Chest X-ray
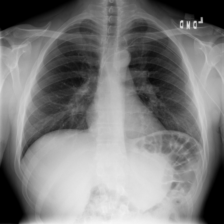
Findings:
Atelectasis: negative
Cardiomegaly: negative
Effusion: negative
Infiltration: negative
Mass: negative
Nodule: negative
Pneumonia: negative
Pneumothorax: negative
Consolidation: negative
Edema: negative
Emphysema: negative
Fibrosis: negative
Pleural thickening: negative
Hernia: negative